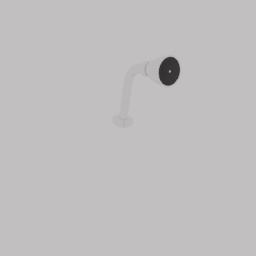
Label: appliances